Brain MRI, t1w sequence, axial 2D slice.
Patient: age 29, sex M, weight 90 kg, height 1.9 m
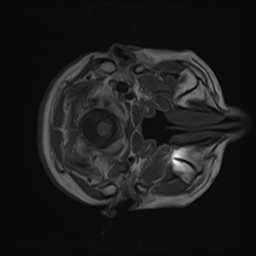